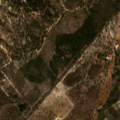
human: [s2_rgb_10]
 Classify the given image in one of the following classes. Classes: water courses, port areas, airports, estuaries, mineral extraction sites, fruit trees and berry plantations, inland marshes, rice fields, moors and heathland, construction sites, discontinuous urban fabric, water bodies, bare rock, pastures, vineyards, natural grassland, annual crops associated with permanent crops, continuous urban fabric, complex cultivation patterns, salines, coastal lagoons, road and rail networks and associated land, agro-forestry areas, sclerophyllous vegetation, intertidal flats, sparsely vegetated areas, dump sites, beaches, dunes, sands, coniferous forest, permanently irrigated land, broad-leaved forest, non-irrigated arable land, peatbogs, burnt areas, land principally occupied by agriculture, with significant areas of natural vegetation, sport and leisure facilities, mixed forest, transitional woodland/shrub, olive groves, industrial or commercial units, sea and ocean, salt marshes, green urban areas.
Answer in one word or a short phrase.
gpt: non-irrigated arable land, olive groves, complex cultivation patterns, agro-forestry areas, broad-leaved forest